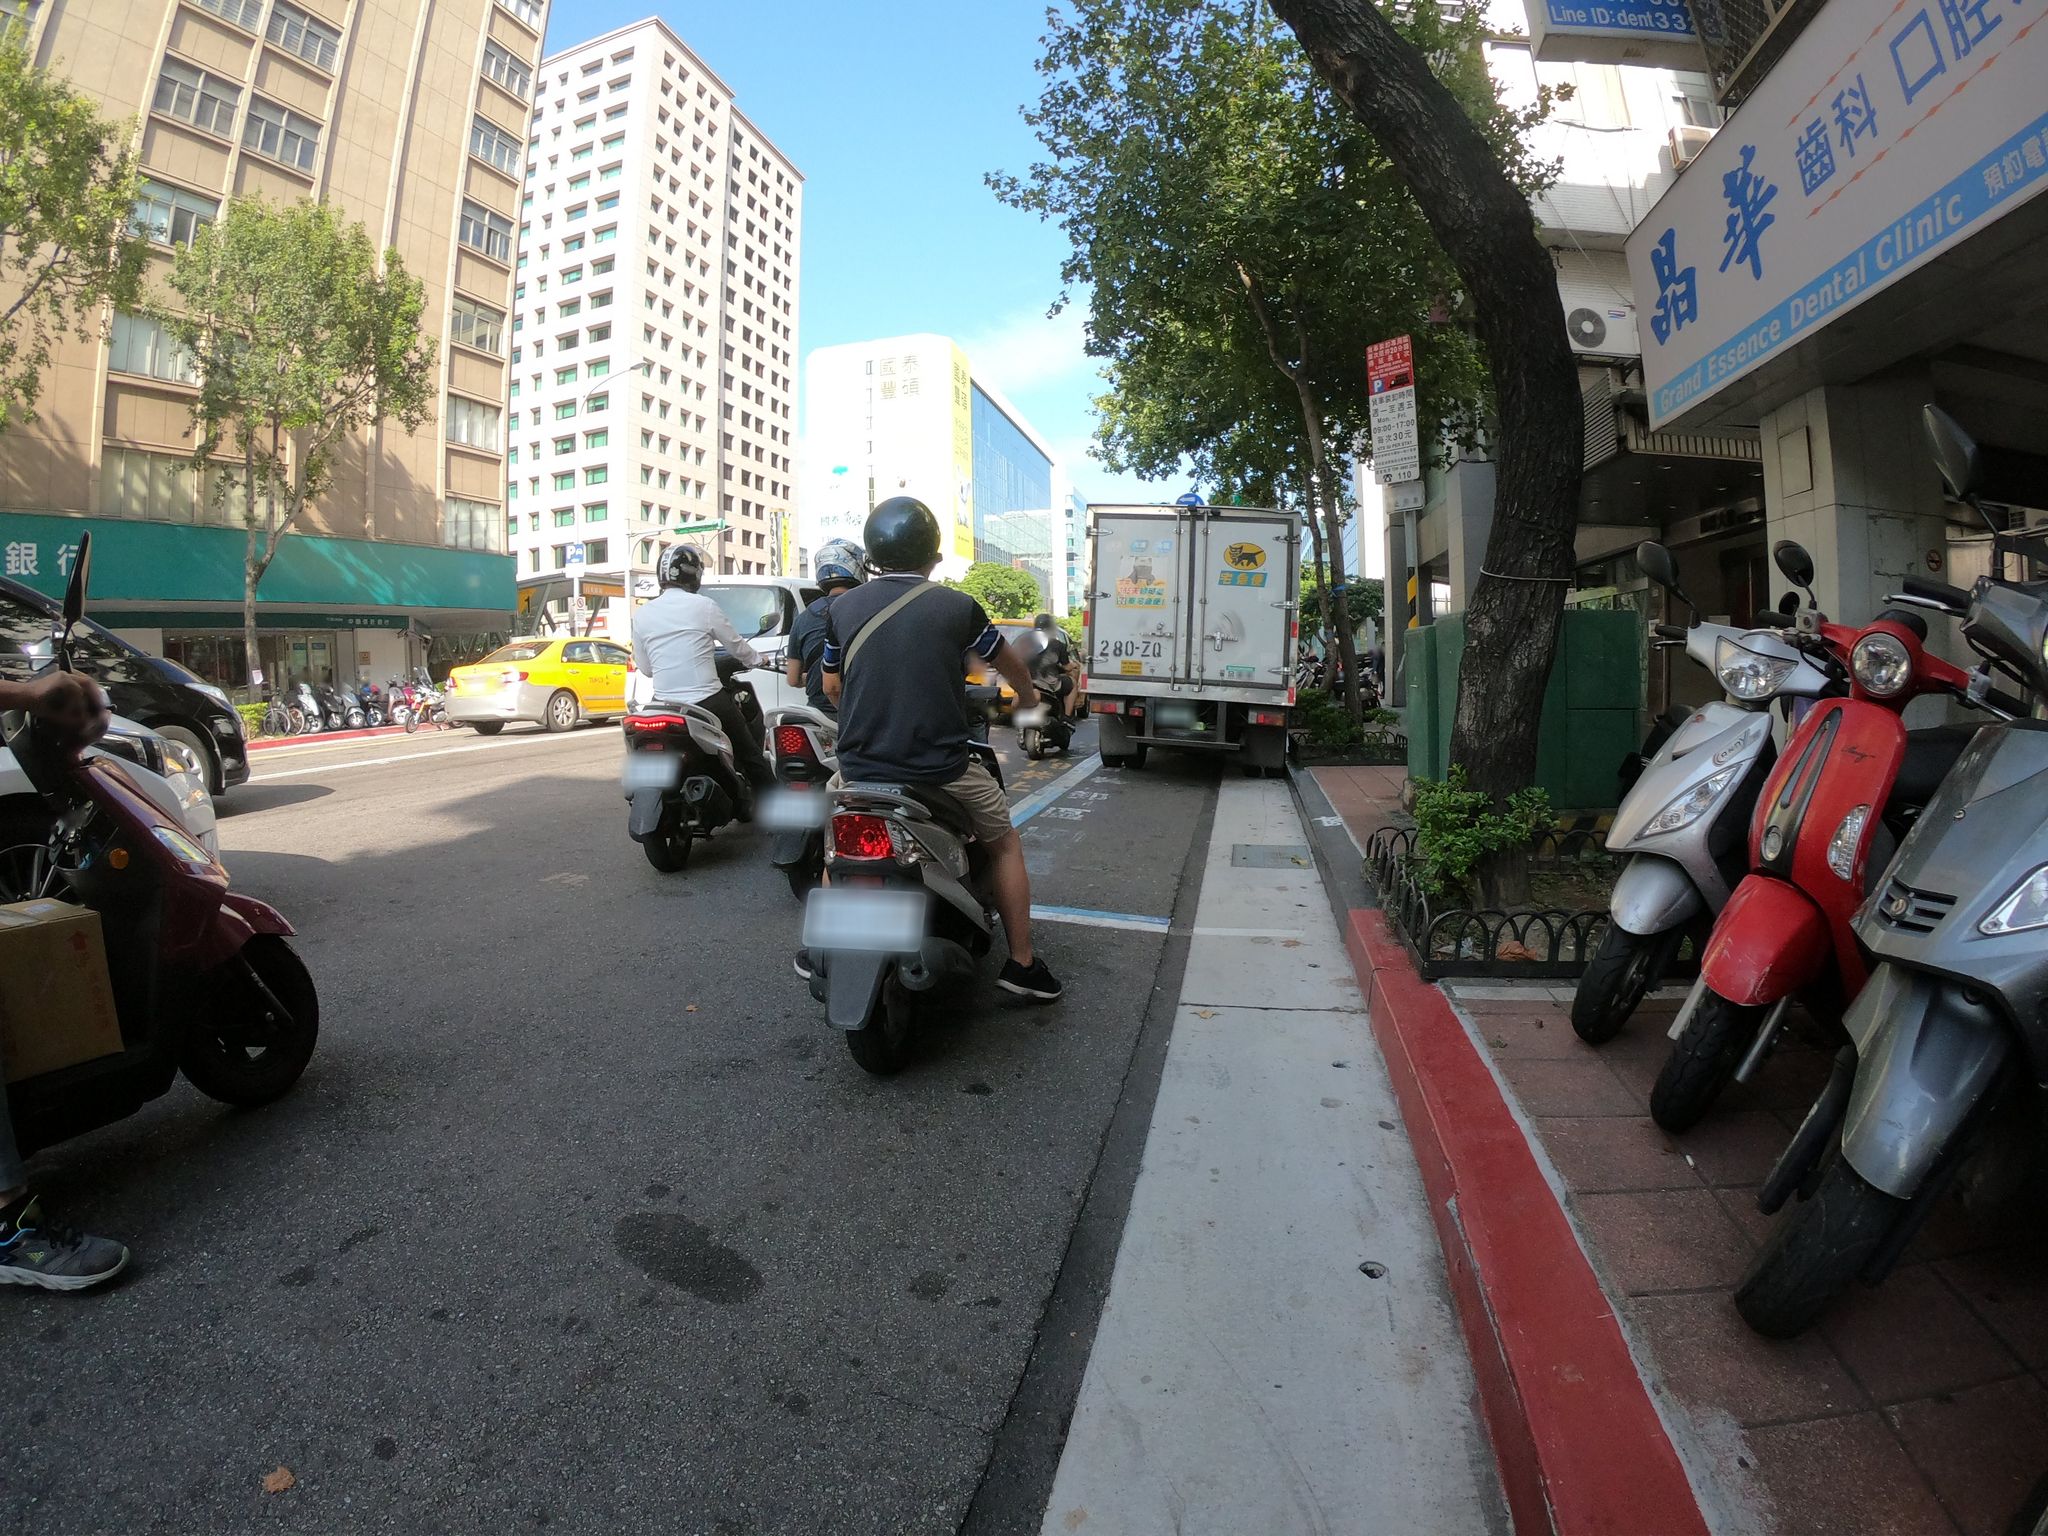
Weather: clear
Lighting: day
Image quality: good
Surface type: walking surface
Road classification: tertiary
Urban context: urban centre
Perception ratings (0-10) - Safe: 6.68, Lively: 9.1, Beautiful: 5.71, Boring: 3.38, Depressing: 5.68, Wealthy: 8.08